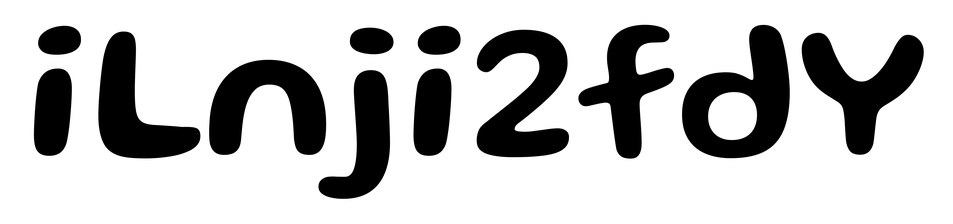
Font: Gluten_Medium